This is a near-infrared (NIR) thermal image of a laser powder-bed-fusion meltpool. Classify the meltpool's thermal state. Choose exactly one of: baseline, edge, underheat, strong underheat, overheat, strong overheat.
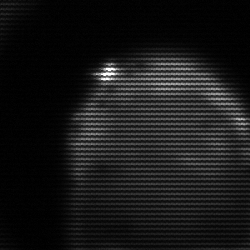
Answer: edge